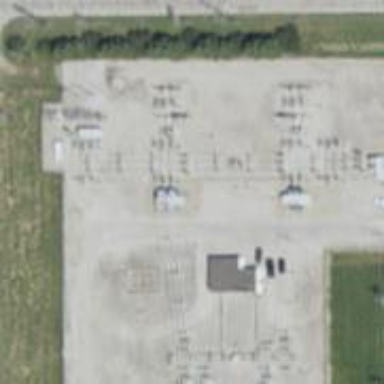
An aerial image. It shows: Switch used for power control.